Question: I'm using <URL> build system.
When I commit new code to the SVN repository, sometimes I forget to add a new view '.cshtml' file just added to the project.
MSBuild won't catch this, that is, I end up with:
'''
Build succeeded.
0 Warning(s)
0 Error(s)
'''
Problem: I'll only see that I forgot to add the view to the project during runtime when I try to access that view.
I have already enabled '<MvcBuildViews>true</MvcBuildViews>' in '.csproj' file as described <URL>, but it does not solve this problem.
When a View does not exist, Visual Studio signals that with font-color = Red inside an Action method with this message: Cannot resolve view 'ViewName':

The code still compiles with no errors. This is great, but my case is different: the View is there and I only forgot to commit it.
Hope someone knows how to overcome this...
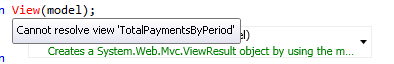
Answer: If you automate in your build the execution of the Package or Publish target you will get an error for any missing .cshtml files at build time.
See this: <URL>